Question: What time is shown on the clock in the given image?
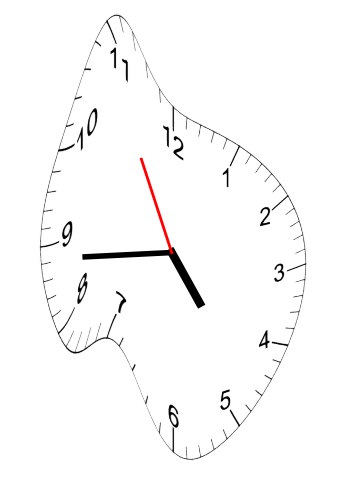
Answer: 04:43:55